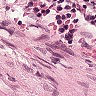
Metastatic tissue present: no